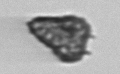
Label: Syracosphaera_pulchra